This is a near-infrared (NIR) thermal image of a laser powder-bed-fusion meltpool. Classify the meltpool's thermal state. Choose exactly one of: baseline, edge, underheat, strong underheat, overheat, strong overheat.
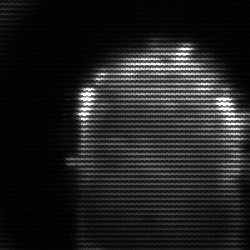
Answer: baseline